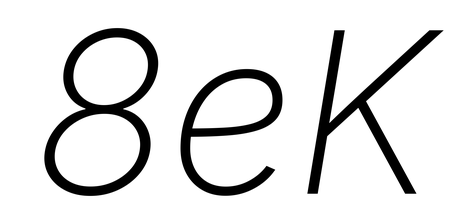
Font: Inter-Italic_ExtraLight_Italic